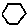
Label: hexagon